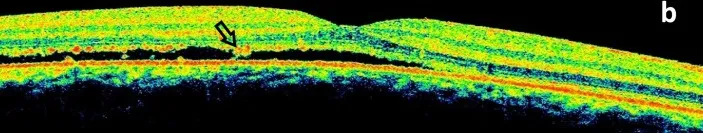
Resolution of subretinal fluid and brush-border-like appearance (black arrow) in follow-up OCT.
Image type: ophthalmic_imaging (oct)